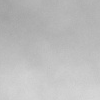
Atmospheric dust classification: dusty